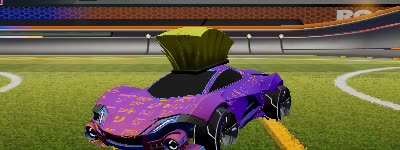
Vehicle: werewolf